Question: I have collection of list items that I would like to be left justified when wrapping but centered within a list similar the way iOS icons appear on the home screen.
My problem is that, at certain screen sizes, the elements will automatically wrap to a new line, but unwanted padding will remain on the right hand side.

I know that I can center the list inside a parent container, but that still won't center the list items since the list itself is creating that extra padding.
My styling is as follows:
'''
li {
width: 100px;
height:100px;
background-color: blue;
float: left;
margin: 5px;
}
ul {
list-style: none;
text-indent: none;
padding-left: 0;
background-color: green;
display: inline-block;
margin: 0 auto;
padding: 0;
}
'''
This fiddle demonstrates the problem: <URL>
How can I remove the unwanted padding, or center the items inside the list while ensuring the second line is left justified?
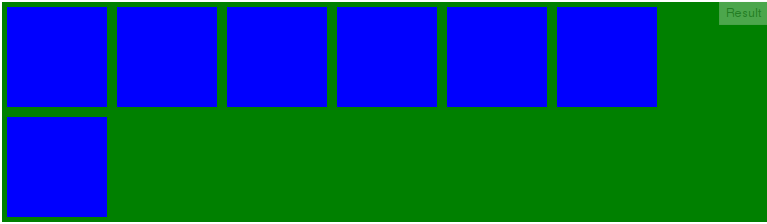
Answer: Not sure this is what you wanted but I added
'''
ul {
max-width: 550px;
}
'''
Removed padding on the right side.
If this isn't it could you show a picture of what you wanted? You're question isn't 100% clear.